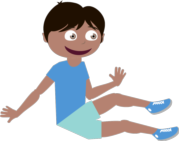
smile sitting boy